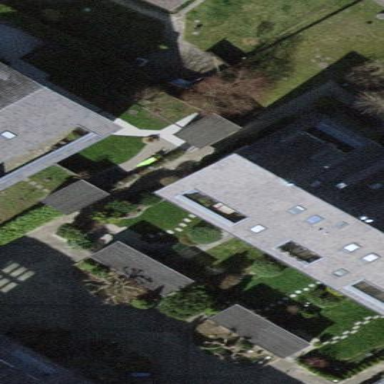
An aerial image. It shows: Terrace building.